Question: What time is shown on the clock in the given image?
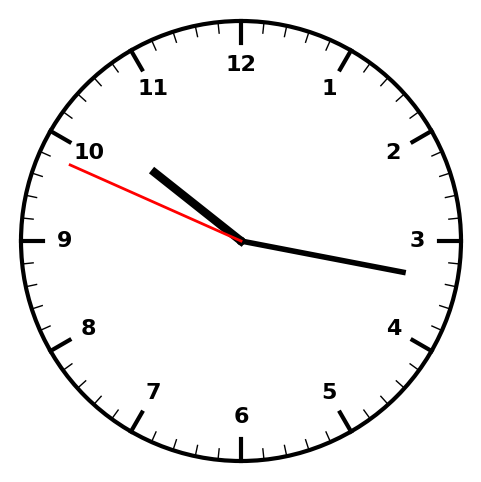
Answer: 10:16:49